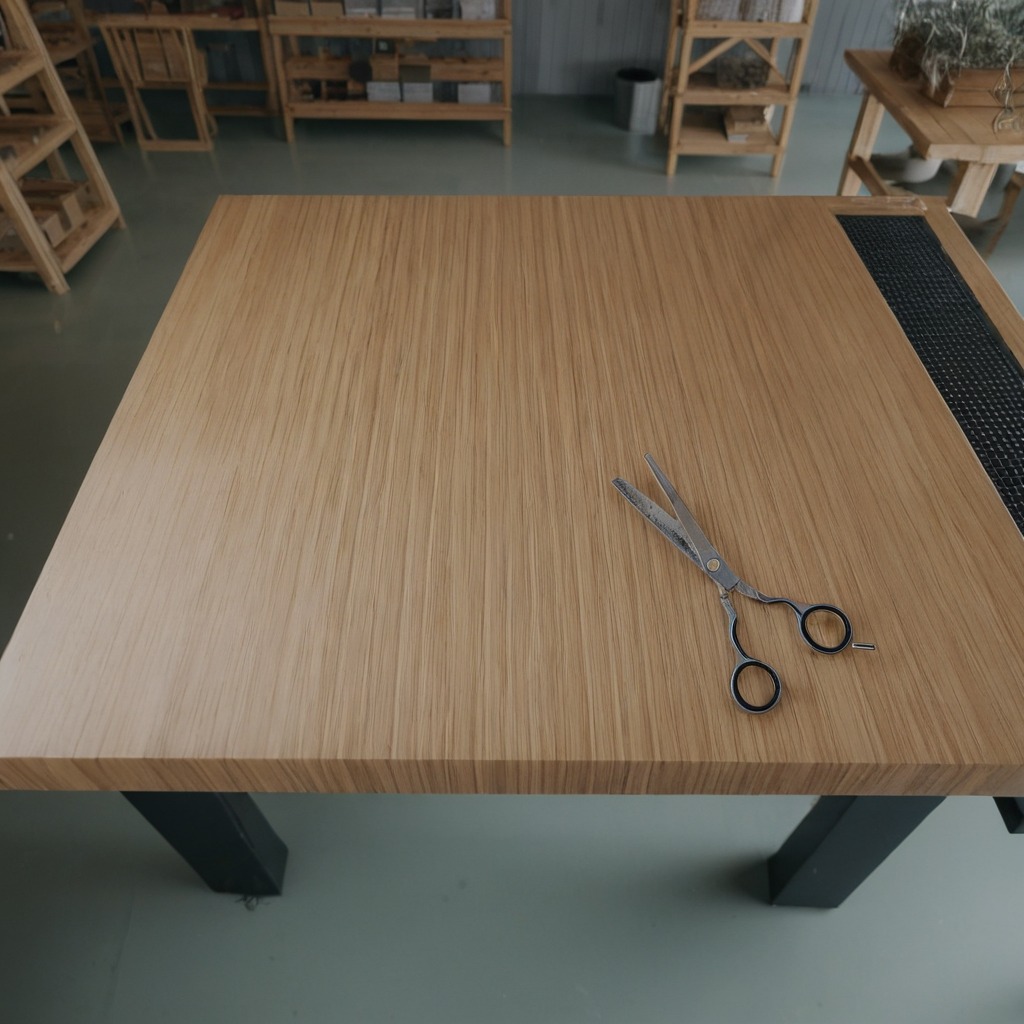
A scissor is lying on a workbench inside a coastal fishing gear workshop.